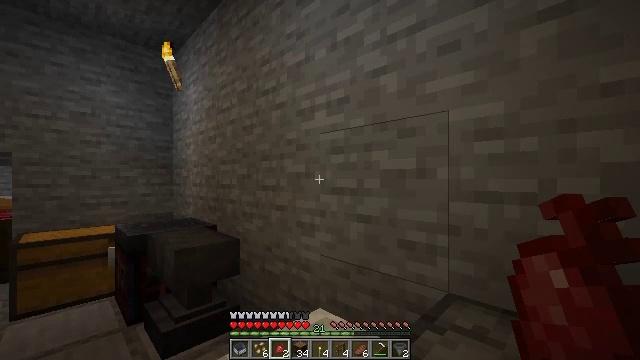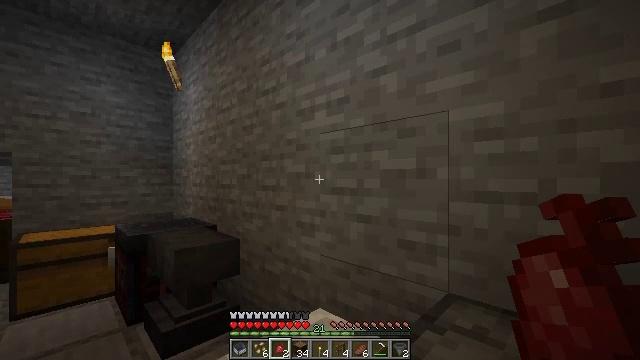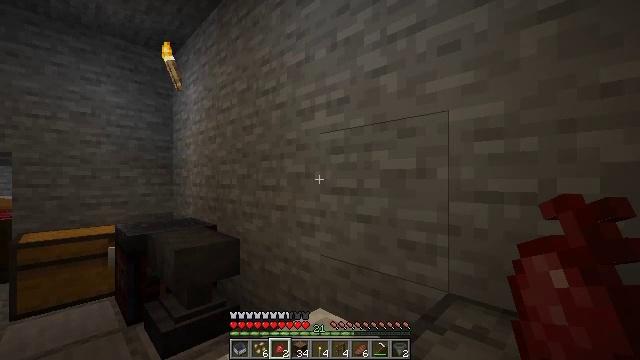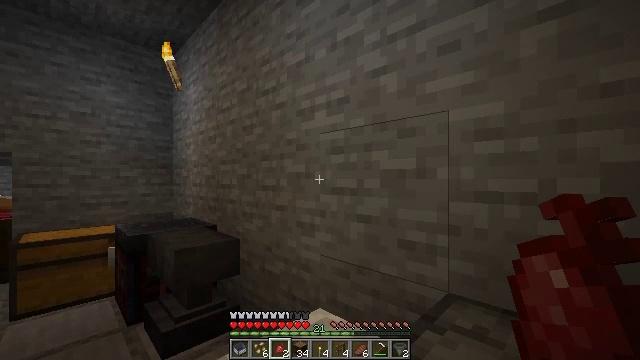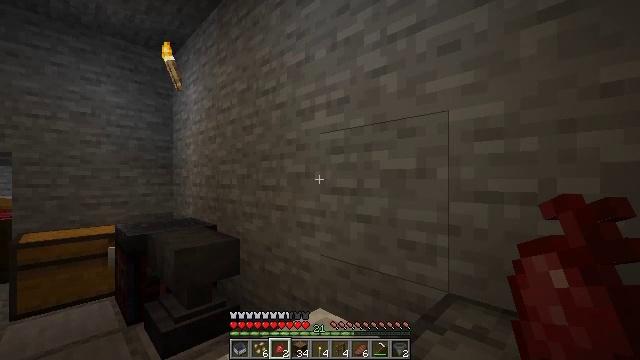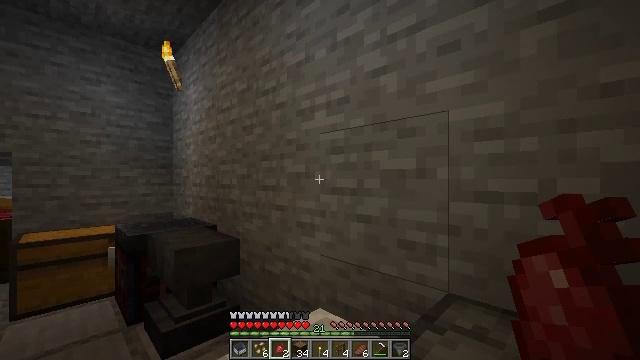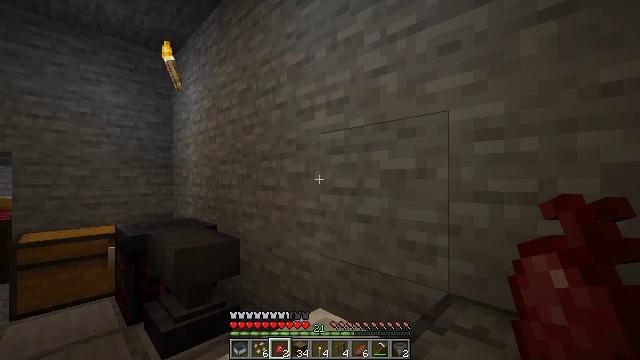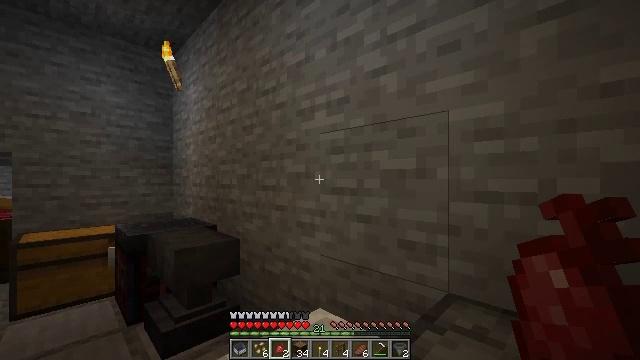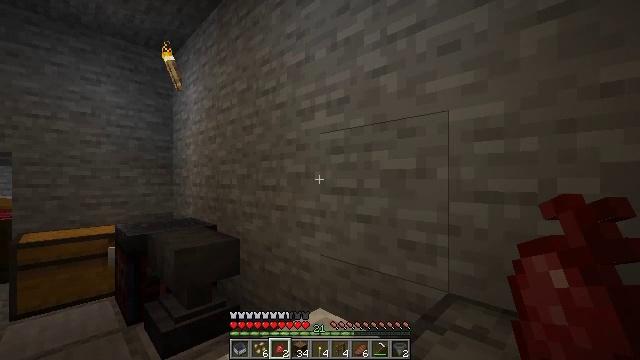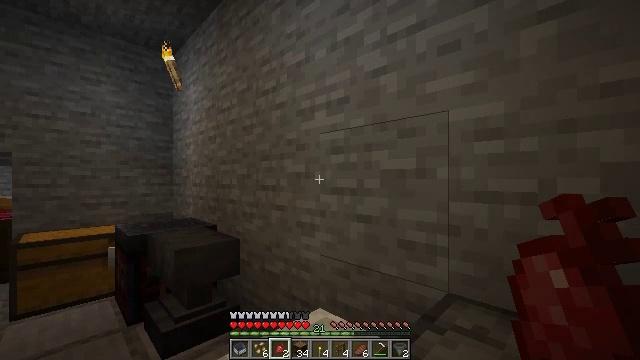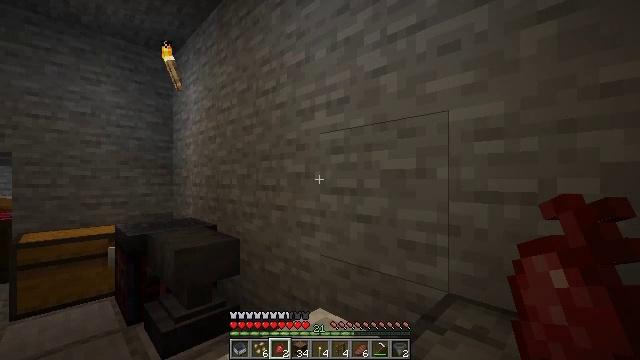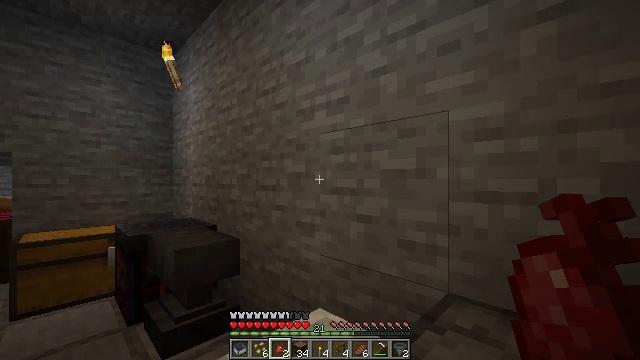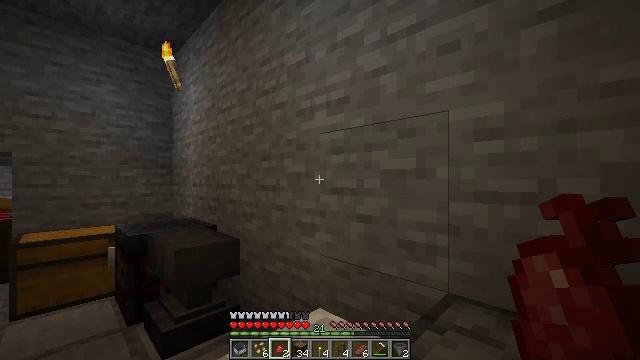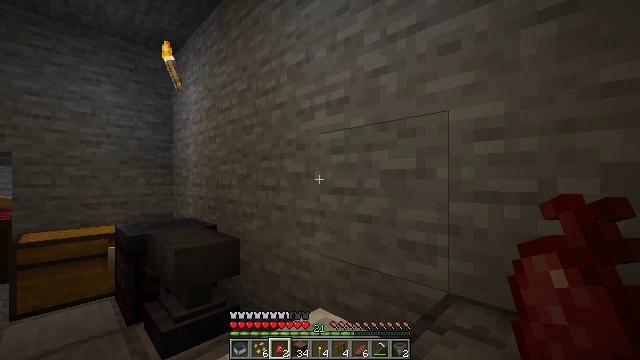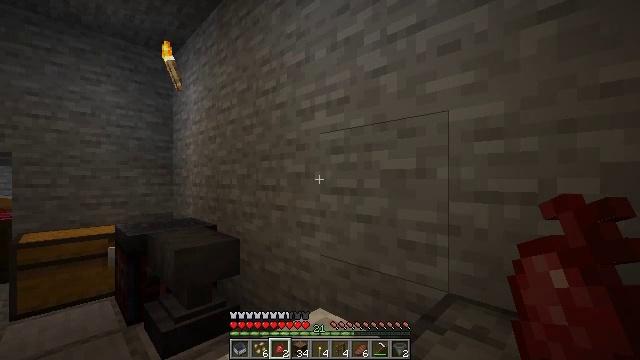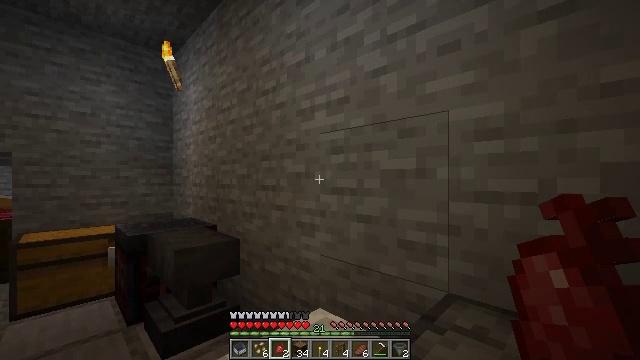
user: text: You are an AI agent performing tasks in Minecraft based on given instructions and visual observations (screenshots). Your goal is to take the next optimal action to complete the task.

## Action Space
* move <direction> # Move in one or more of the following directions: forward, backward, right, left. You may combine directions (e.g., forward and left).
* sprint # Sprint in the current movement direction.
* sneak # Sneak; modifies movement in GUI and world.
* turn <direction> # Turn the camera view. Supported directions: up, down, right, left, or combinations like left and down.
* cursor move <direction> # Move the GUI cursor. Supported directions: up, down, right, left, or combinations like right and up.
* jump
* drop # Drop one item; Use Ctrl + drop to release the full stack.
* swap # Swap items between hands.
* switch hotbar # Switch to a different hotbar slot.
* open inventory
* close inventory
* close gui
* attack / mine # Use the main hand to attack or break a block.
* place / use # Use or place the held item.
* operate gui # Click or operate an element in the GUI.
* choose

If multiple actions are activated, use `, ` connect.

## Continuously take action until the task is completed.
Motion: motion action
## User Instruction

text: Collect beetroots from the field.
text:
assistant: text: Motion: no_op
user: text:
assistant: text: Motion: no_op
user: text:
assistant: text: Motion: no_op
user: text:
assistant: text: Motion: no_op
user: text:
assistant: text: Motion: no_op
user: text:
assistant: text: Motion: no_op
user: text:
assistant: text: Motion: no_op
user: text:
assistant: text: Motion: no_op
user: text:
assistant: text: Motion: no_op
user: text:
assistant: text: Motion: no_op
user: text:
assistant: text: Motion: no_op
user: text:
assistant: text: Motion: no_op
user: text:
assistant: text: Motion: no_op
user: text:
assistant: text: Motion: no_op
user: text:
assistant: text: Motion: no_op
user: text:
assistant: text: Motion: no_op
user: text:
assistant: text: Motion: no_op
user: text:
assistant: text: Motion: no_op
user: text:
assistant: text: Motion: no_op
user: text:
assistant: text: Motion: no_op
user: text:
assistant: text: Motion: no_op
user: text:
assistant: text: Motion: no_op
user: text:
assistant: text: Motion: no_op
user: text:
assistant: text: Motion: no_op
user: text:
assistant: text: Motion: no_op
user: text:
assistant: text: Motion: no_op
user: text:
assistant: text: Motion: no_op
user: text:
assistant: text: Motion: no_op
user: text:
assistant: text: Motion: no_op
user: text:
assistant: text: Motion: no_op